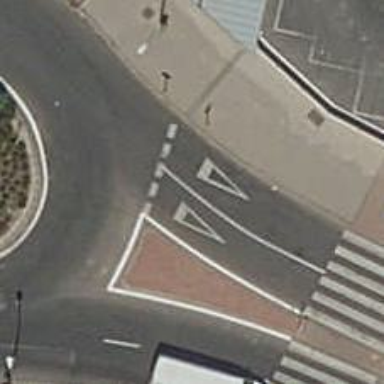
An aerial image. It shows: Road with "give way" sign.